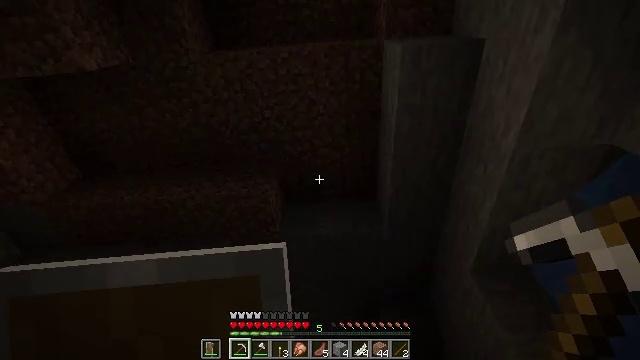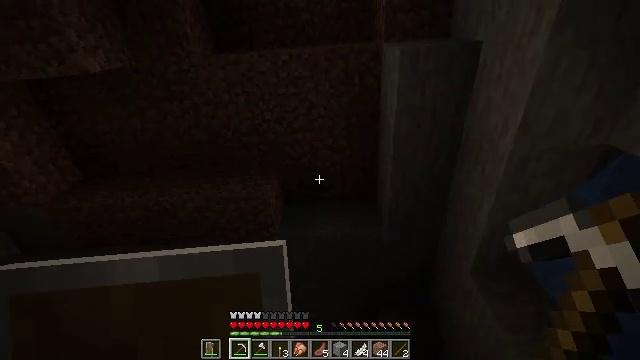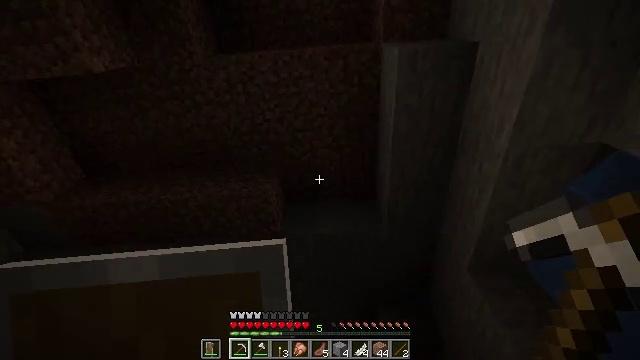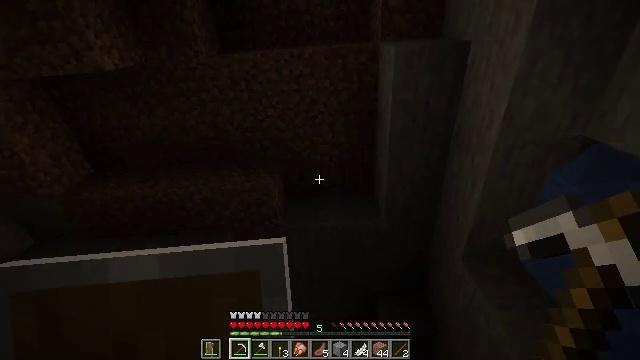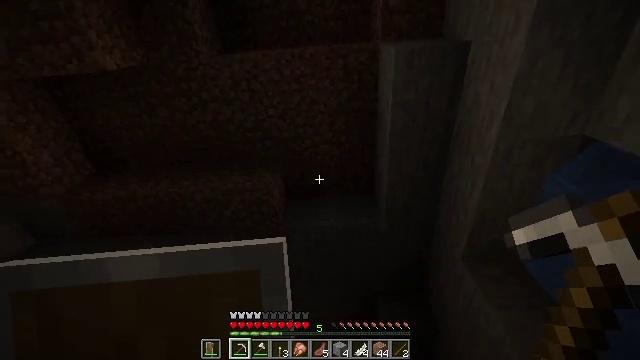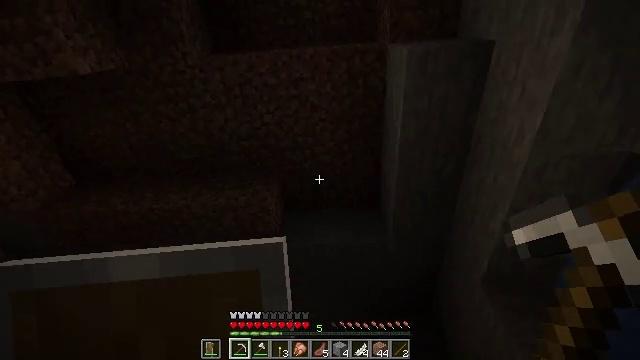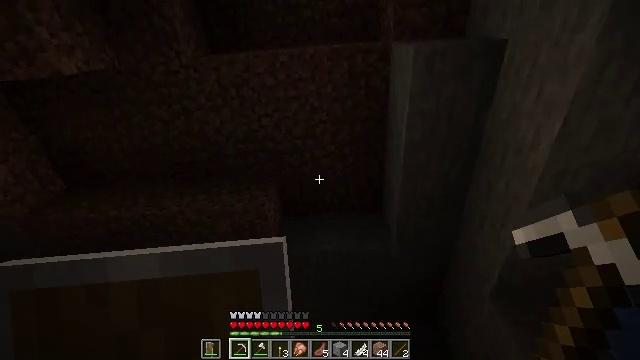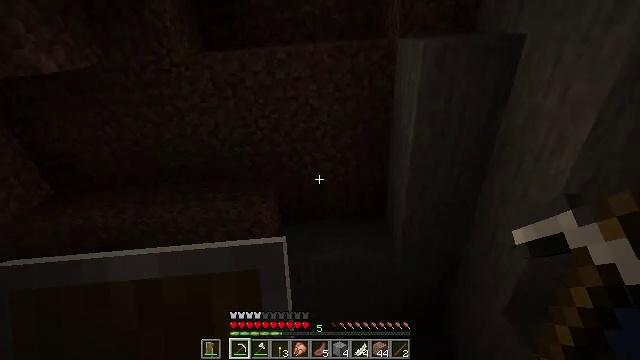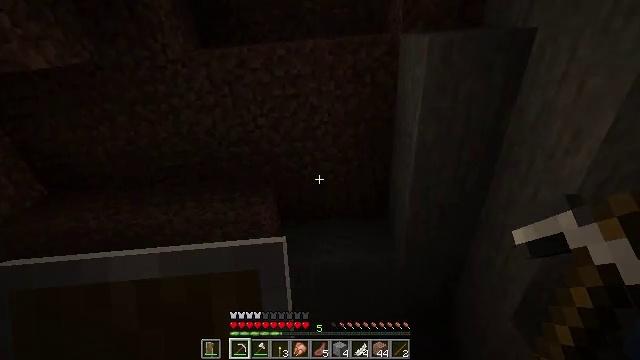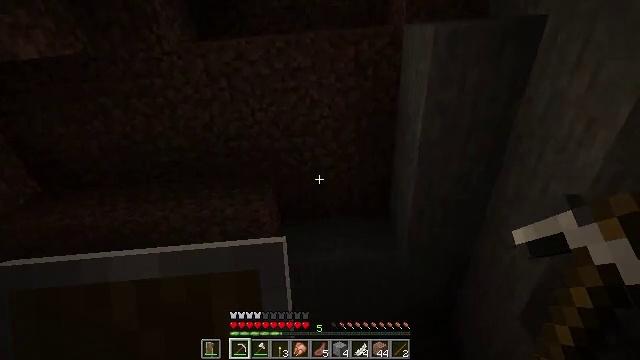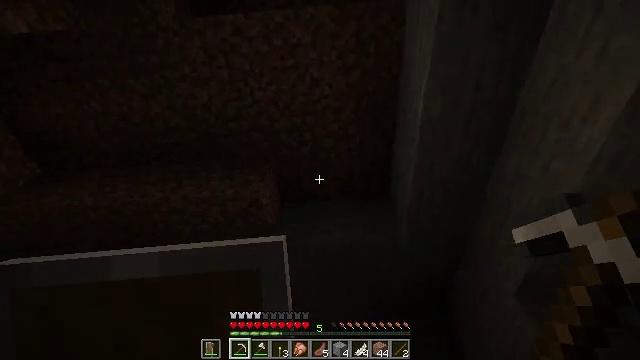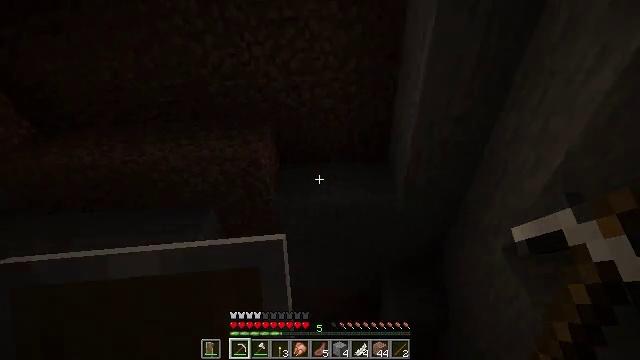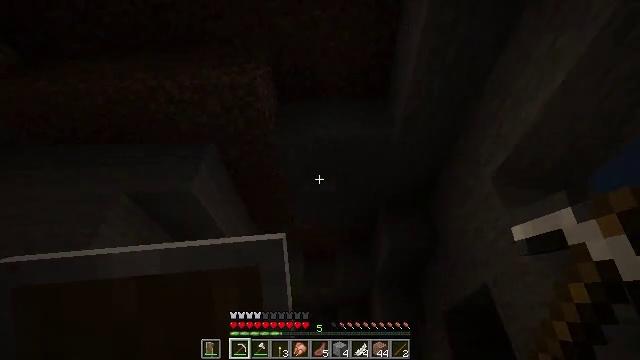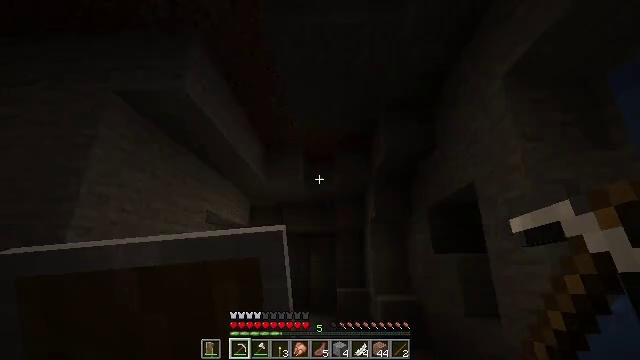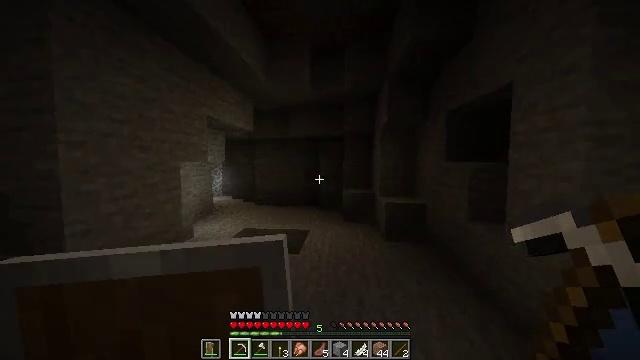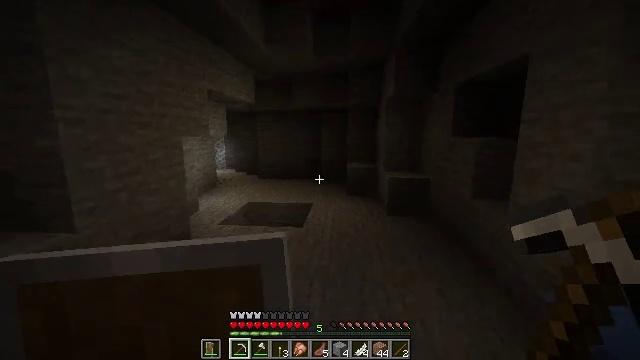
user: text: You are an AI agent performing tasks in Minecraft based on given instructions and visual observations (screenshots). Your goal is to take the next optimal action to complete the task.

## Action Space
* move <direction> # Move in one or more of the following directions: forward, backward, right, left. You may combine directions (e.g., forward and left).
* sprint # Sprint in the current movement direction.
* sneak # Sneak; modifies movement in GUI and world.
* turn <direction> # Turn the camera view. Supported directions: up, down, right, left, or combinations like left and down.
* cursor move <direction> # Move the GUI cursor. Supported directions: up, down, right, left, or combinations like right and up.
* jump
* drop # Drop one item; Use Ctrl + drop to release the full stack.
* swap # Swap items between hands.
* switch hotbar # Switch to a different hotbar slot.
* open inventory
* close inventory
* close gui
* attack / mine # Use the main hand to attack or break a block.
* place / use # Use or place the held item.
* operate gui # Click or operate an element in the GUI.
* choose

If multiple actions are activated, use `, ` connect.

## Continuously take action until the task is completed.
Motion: motion action
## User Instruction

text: Use a pickaxe to gather granite.
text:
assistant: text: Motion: move forward, jump
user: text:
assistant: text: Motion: move forward, jump
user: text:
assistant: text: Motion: move forward, jump
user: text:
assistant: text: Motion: move forward, jump
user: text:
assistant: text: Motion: move forward, jump
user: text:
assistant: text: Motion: move forward, jump
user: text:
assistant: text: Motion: move forward, jump
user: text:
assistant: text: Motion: move forward, jump
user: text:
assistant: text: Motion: move forward, jump
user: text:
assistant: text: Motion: move forward, turn down, jump
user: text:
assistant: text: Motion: move forward, turn down, jump
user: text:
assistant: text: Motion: move forward, turn down, jump
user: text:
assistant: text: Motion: move forward, turn down, jump
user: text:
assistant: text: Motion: move forward, turn left and down, jump
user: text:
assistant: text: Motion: move forward, turn down, jump
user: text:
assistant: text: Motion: move forward, jump
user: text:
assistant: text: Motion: move forward, jump
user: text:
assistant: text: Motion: move forward
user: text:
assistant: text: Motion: move forward
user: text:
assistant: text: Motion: move forward
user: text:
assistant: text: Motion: move forward
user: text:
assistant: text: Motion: move forward
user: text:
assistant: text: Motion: move forward
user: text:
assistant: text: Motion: move forward, turn down
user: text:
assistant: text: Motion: move forward, turn down
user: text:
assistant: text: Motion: move forward
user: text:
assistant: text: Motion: move forward
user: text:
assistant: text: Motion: move forward
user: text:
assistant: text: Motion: move forward
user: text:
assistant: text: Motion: move forward